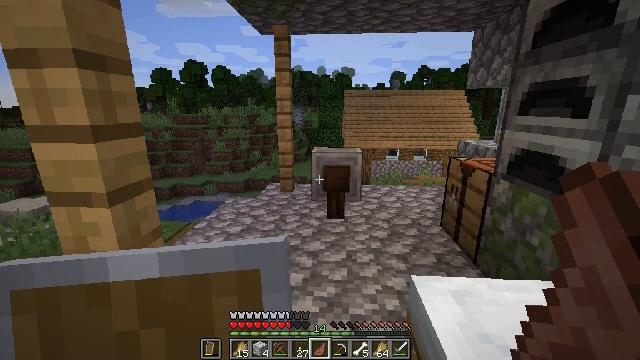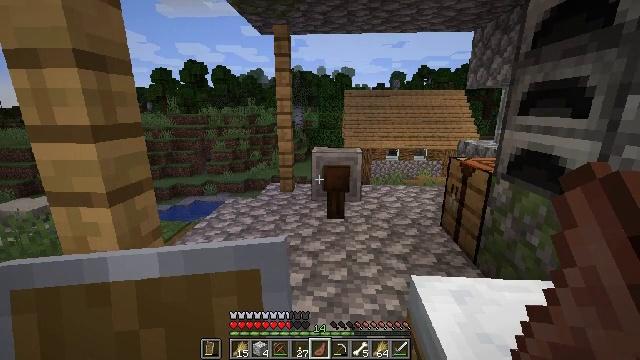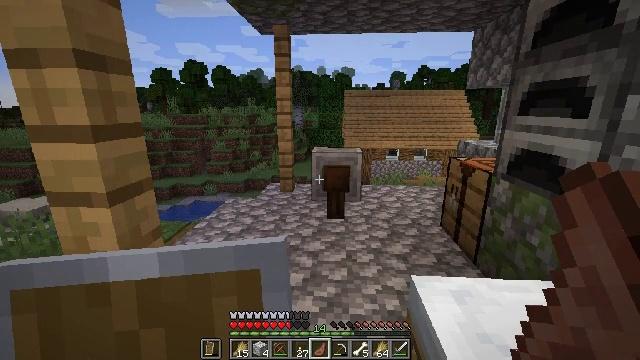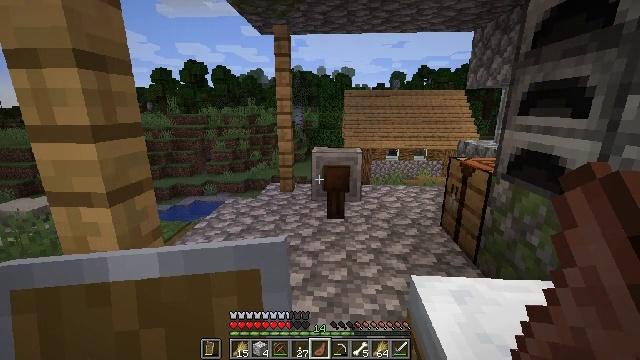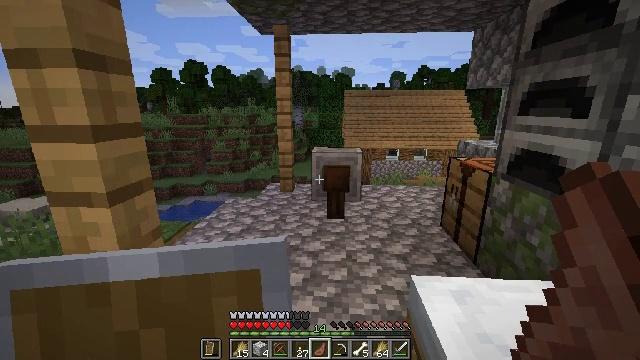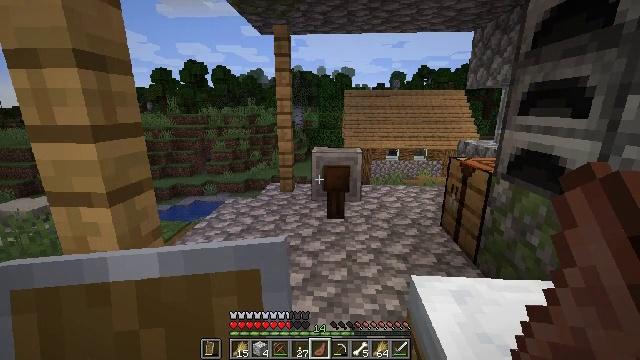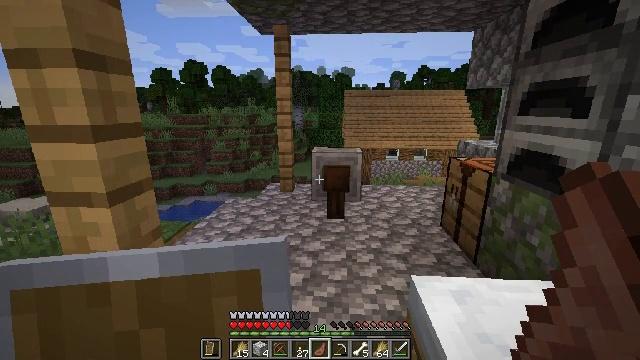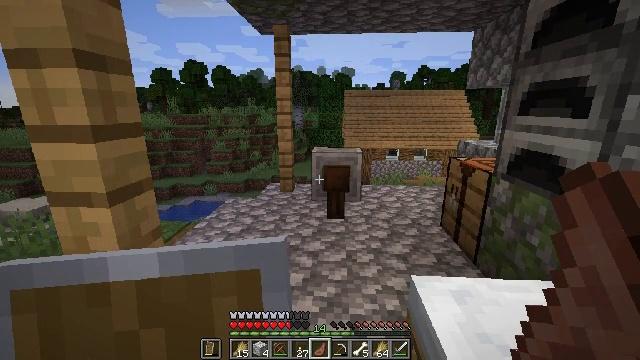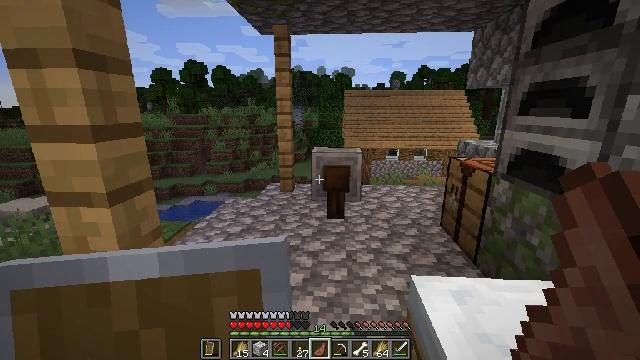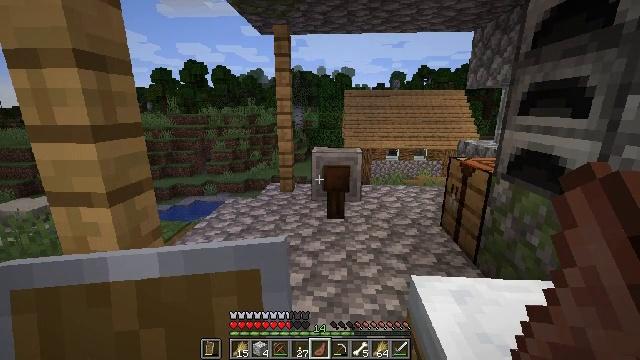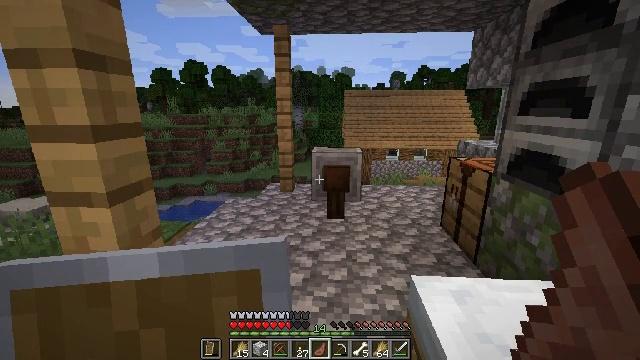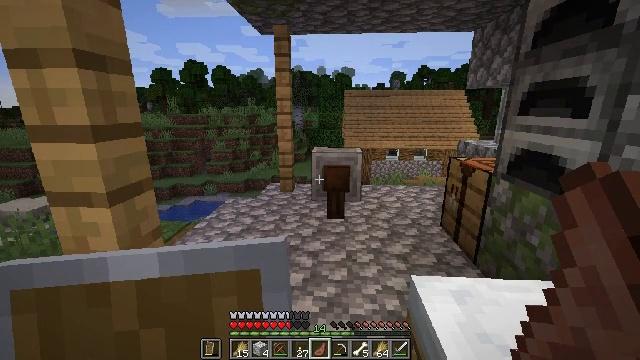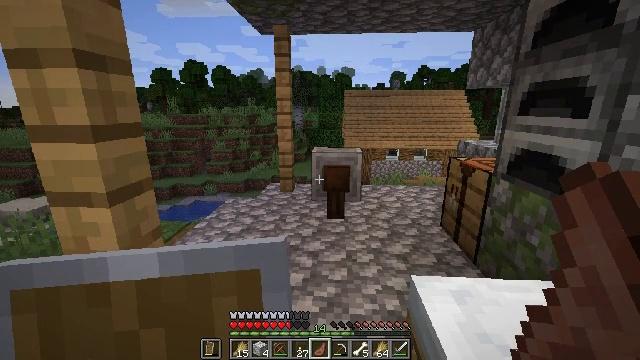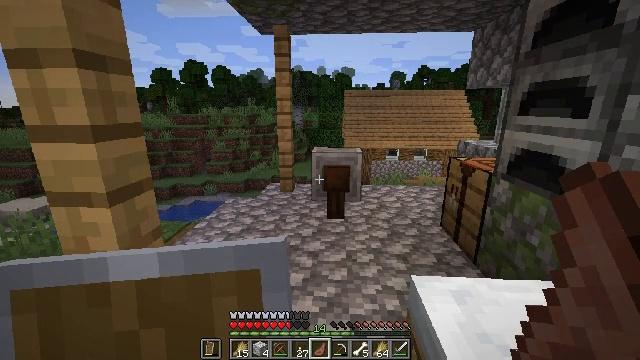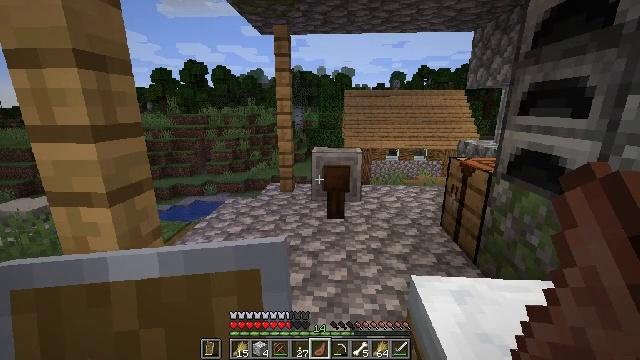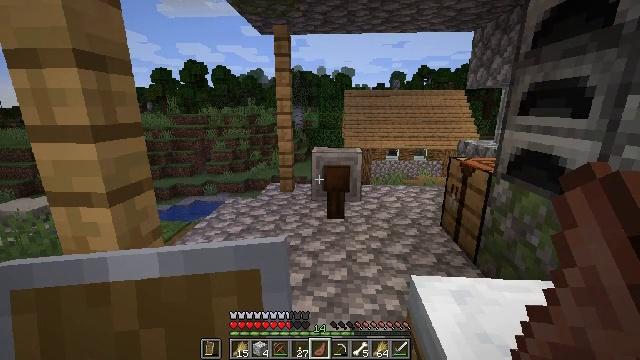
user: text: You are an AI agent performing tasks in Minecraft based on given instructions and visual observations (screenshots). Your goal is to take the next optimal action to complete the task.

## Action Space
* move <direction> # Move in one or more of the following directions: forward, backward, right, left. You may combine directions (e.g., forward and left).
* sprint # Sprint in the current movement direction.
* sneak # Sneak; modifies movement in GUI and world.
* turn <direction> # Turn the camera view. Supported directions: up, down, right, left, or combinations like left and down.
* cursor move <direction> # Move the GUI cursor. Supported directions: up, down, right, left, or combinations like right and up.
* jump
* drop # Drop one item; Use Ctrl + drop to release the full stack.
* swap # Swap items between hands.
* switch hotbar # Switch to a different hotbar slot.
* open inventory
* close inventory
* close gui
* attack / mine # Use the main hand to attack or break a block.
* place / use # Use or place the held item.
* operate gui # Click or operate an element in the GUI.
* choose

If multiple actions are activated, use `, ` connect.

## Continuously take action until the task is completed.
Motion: motion action
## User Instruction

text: Interact with the furnace to craft a gold ingot.
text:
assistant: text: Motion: no_op
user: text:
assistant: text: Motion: no_op
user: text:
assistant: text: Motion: no_op
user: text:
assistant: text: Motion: no_op
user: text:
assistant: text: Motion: no_op
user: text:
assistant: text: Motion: no_op
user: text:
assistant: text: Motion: no_op
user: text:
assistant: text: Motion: no_op
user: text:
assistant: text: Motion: no_op
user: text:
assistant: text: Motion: no_op
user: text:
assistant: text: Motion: no_op
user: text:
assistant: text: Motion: no_op
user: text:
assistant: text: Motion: no_op
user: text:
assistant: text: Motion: no_op
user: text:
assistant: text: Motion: no_op
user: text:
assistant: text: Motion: no_op
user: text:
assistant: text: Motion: no_op
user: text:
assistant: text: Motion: no_op
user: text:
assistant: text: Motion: no_op
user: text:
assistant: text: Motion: no_op
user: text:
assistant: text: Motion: no_op
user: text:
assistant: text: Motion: no_op
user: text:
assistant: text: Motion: no_op
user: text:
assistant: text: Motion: no_op
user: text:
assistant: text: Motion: no_op
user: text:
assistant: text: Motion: no_op
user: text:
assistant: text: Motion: no_op
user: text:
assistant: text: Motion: no_op
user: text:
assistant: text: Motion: no_op
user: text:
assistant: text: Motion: no_op